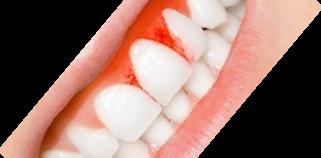
Condition: Gingivitis